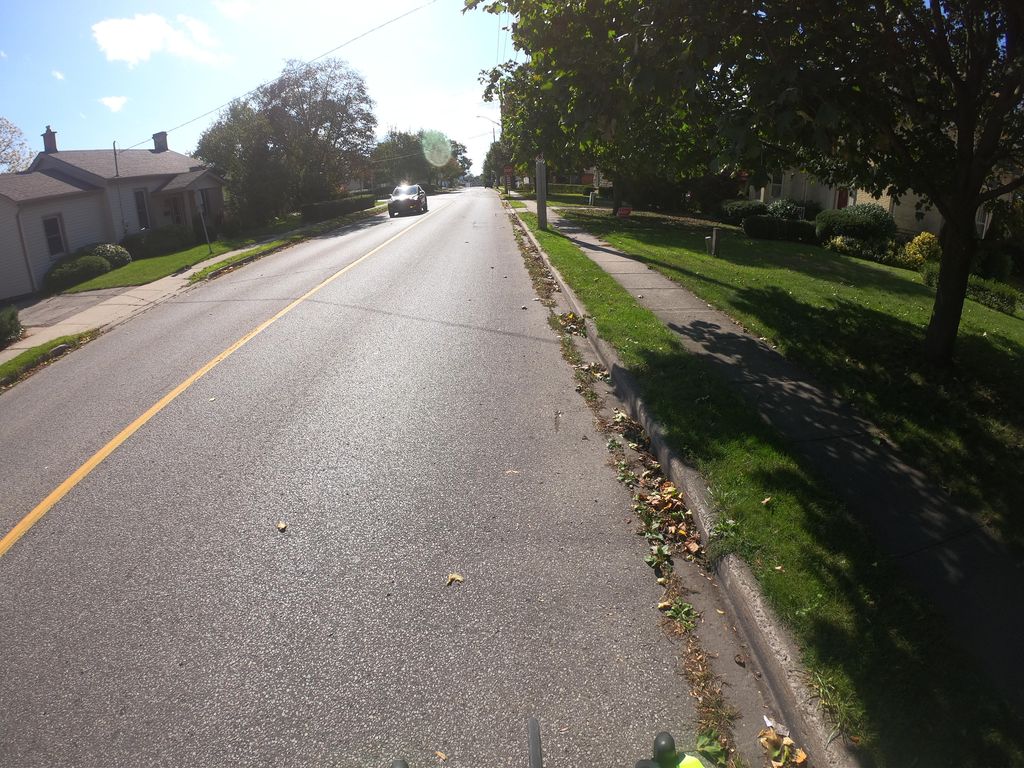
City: kitchener-waterloo